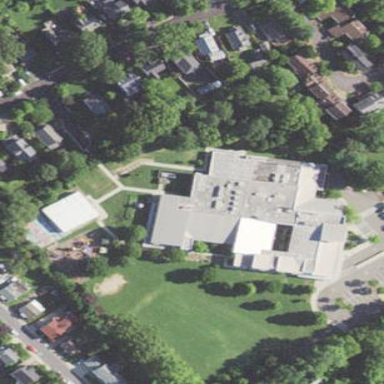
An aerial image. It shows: School.